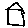
Label: house